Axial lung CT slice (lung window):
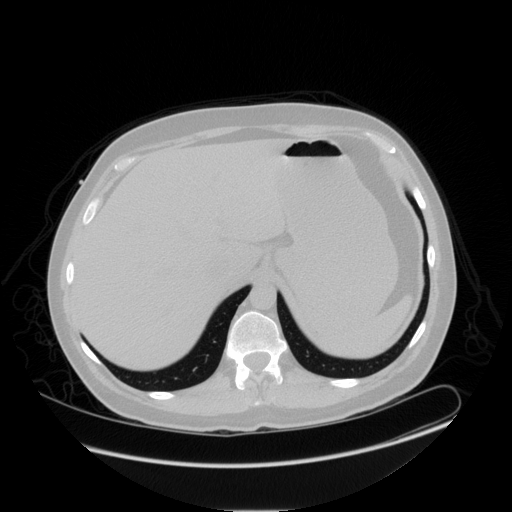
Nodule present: no